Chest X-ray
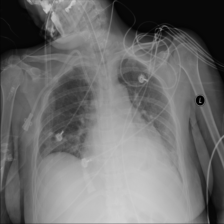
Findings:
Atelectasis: positive
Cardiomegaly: negative
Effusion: negative
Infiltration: negative
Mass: negative
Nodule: negative
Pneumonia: negative
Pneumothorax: negative
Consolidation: negative
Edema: negative
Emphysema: negative
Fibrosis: negative
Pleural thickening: negative
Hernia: negative